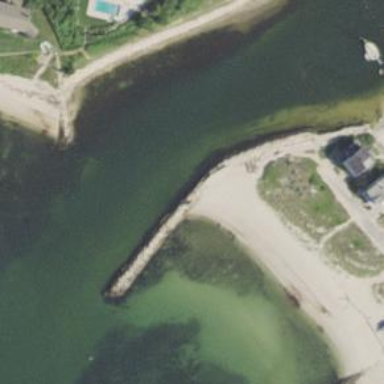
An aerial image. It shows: Dock located along the waterway.